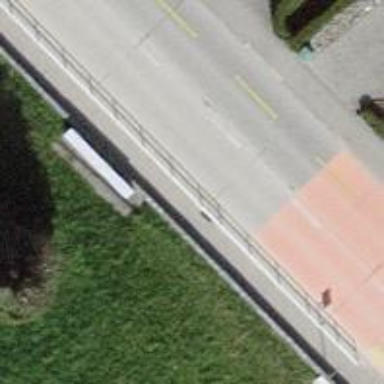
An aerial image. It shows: Tertiary road with asphalt surface. There are sidewalks on both sides and designated cycle lane on the left.